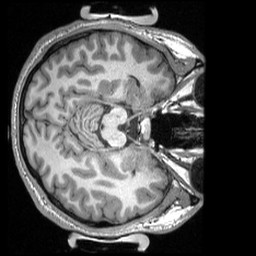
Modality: T1w
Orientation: axial
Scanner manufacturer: siemens
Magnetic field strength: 3 T
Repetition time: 2.3 s
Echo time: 0.00308 s